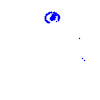
Particle: electron